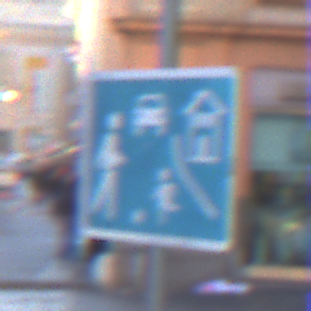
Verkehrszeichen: BeginnVerkehrsberuhigterBereich
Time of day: SunriseSunset
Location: Outdoor (Urban)
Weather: Clear
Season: NotSpecified
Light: Natural